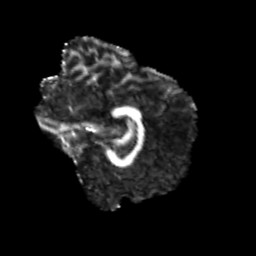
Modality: FA
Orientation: sagittal
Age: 21
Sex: female
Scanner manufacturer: siemens
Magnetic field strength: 3 T
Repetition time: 3.5 s
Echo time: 0.113 s